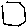
Label: hexagon